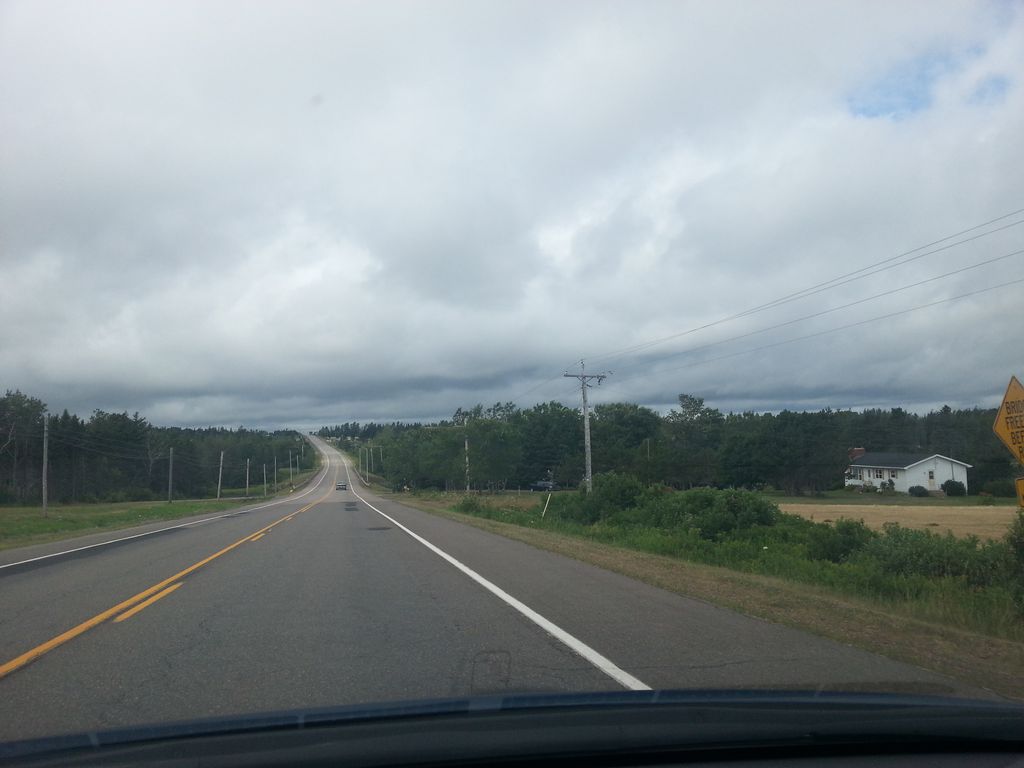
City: charlottetown